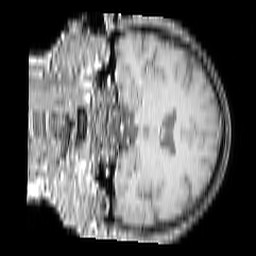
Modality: T1w
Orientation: coronal
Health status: ill
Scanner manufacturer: philips
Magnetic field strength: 3 T
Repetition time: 0.3787 s
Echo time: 0.002908 s